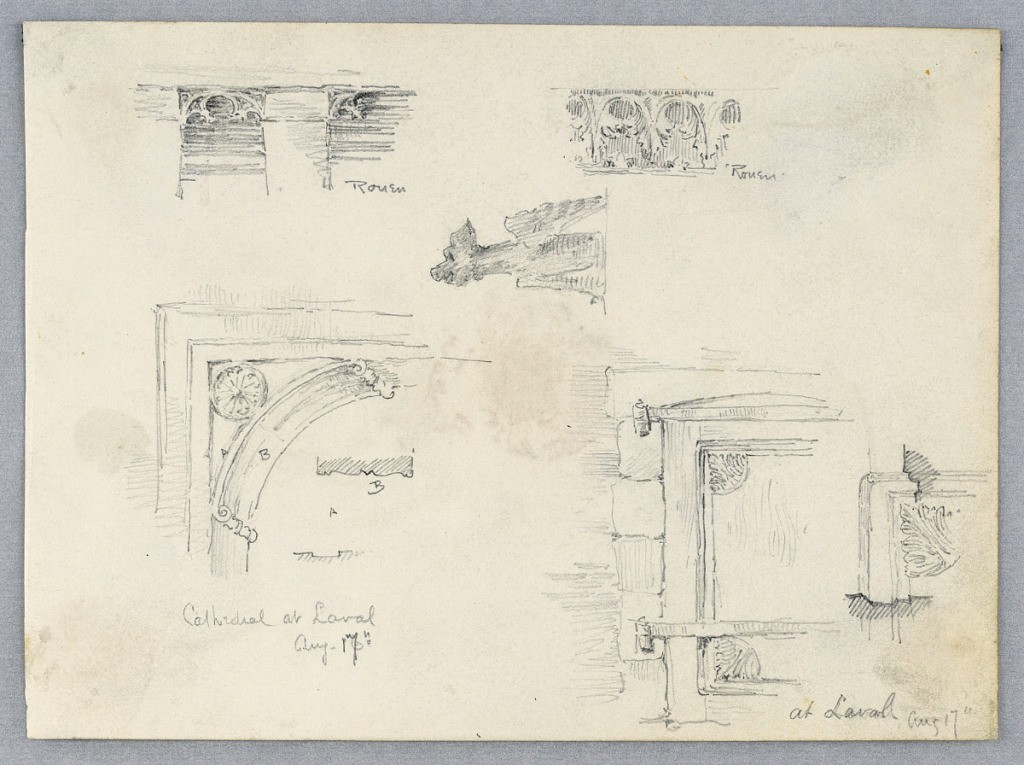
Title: Architectural Details
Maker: Arnold William Brunner, American, 1857–1925
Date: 1883
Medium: Graphite on paper
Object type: Drawing
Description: Archway and details of a doorway at Laval Cathedral, and stone bands, details, at Rouen.